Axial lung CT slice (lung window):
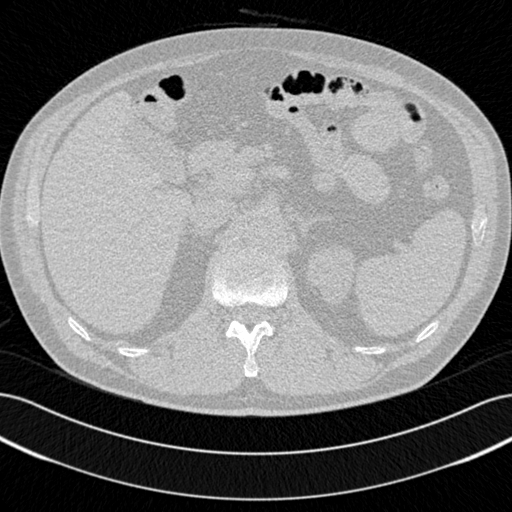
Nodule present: no